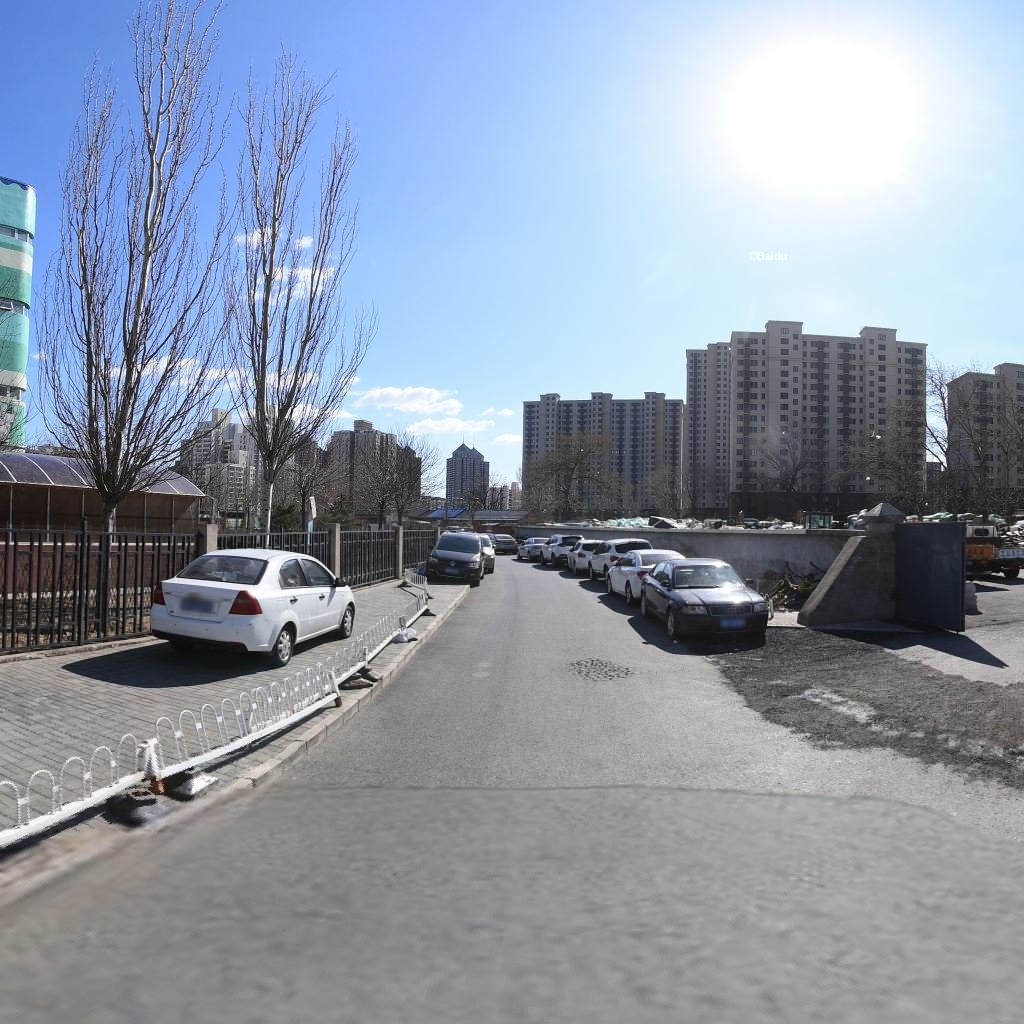
Region: Xicheng
Road damage annotations: alligator crack